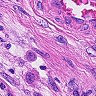
Metastatic tissue present: yes